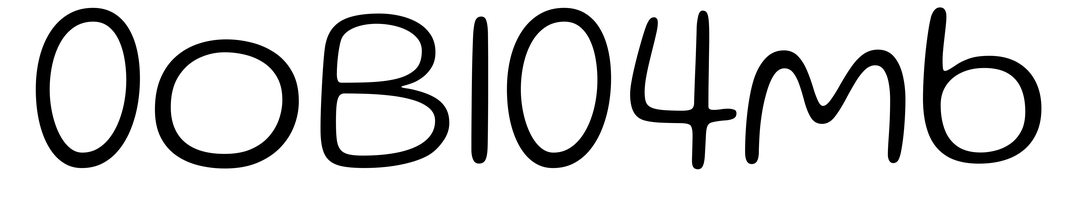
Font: Gluten_ExtraLight